Question: I need to add a textView and ImageView at the bottom of the screen
I need to hide the textView and show it again programmatically
here I have this image to explain the Question and how the application should behave
the left rectangle desplays the TextView shown and the second for Hiding Textview:

I tried the code below to do that:
1- I added click listener to ImageView that hide the TextView and Change the LayoutParams of ImageView
2- On Clicking it again it will show the TextView and align the ImageView above it
> but the problem is that when I run the code the ImageView is stuck to
the top of the screen
I'm trying to change the LayoutParams of a view pragmatically using this code :
main.xml
'''
<RelativeLayout xmlns:android="http://schemas.android.com/apk/res/android"
android:layout_width="match_parent"
android:layout_height="match_parent" >
<TextView android:id="@+id/tv1
android:layout_width="wrap_content"
android:layout_height="wrap_content"
android:layout_alignParentBottom="true" />
<ImageView android:id="@+id/img"
android:layout_width="wrap_content"
android:layout_height="wrap_content"
android:layout_alignAbove="@id/tv1" />
</RelativeLayout>
'''
and the class MainActivity.java :
'''
public class MainActivity extends Activity {
TextView tv;
ImageView image;
@Override
protected void onCreate(Bundle savedInstanceState) {
super.onCreate(savedInstanceState);
setContentView(R.layout.main);
image = (ImageView) findViewById(R.id.img);
tv = (TextView) findViewById(R.id.tv1);
image.setOnClickListener(new OnClickListener() {
public void onClick(View v) {
RelativeLayout.LayoutParams imageParams = new RelativeLayout.LayoutParams(
RelativeLayout.LayoutParams.WRAP_CONTENT, RelativeLayout.LayoutParams.WRAP_CONTENT);
//imageParams.addRule(RelativeLayout.ALIGN_PARENT_BOTTOM);
imageParams.addRule(RelativeLayout.CENTER_HORIZONTAL);
if(tv.getVisibility() == MyNavigationBar.GONE){
tv.setVisibility(MyNavigationBar.VISIBLE);
imageParams.addRule(RelativeLayout.ABOVE, R.id.bottomNavigationBar);
image.setLayoutParams(imageParams);
} else {
tv.setVisibility(MyNavigationBar.GONE);
imageParams.addRule(RelativeLayout.ALIGN_PARENT_BOTTOM);
image.setLayoutParams(imageParams);
}
}
});
}
}
'''
I think the problem is that the function :
imageParams.addRule(RelativeLayout.ABOVE, R.id.bottomNavigationBar);
but its not work
I also tried to set an Id manually to the textView like:
'''
tv.setId(1);
'''
and changing the previous to :
'''
imageParams.addRule(RelativeLayout.ABOVE, tv1.getId());
'''
Also doesn't work for me !!
I wonder that whether the problem in my code or in the android SDK !!
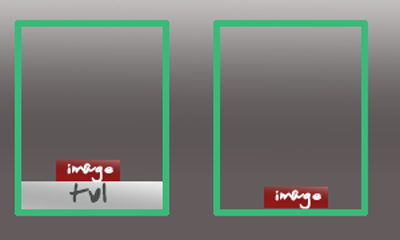
Answer: Seems <URL> would be much easier:
'''
<RelativeLayout xmlns:android="http://schemas.android.com/apk/res/android"
android:layout_width="match_parent"
android:layout_height="match_parent" >
<TextView android:id="@+id/tv1"
android:layout_width="wrap_content"
android:layout_height="wrap_content"
android:layout_alignParentBottom="true" />
<ImageView android:id="@+id/img"
android:layout_width="wrap_content"
android:layout_height="wrap_content"
android:layout_alignAbove="@+id/tv1"
android:layout_alignWithParentIfMissing="true" />
</RelativeLayout>
'''
And only switch visibility of tv1 in your code:
'''
image.setOnClickListener(new OnClickListener() {
public void onClick(View v) {
if(tv.getVisibility() == View.GONE){
tv.setVisibility(View.VISIBLE);
} else {
tv.setVisibility(View.GONE);
}
}
})
'''